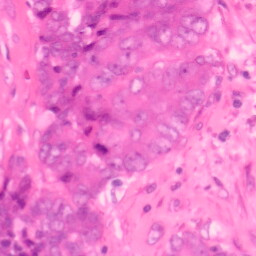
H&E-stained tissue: Colon